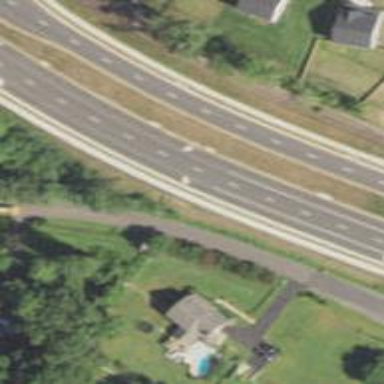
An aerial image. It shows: Secondary road with asphalt surface.